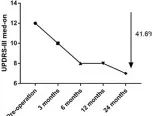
(B) Trends in UPDRS-III on-period scores.
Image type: pathology (masson_trichrome)